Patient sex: F
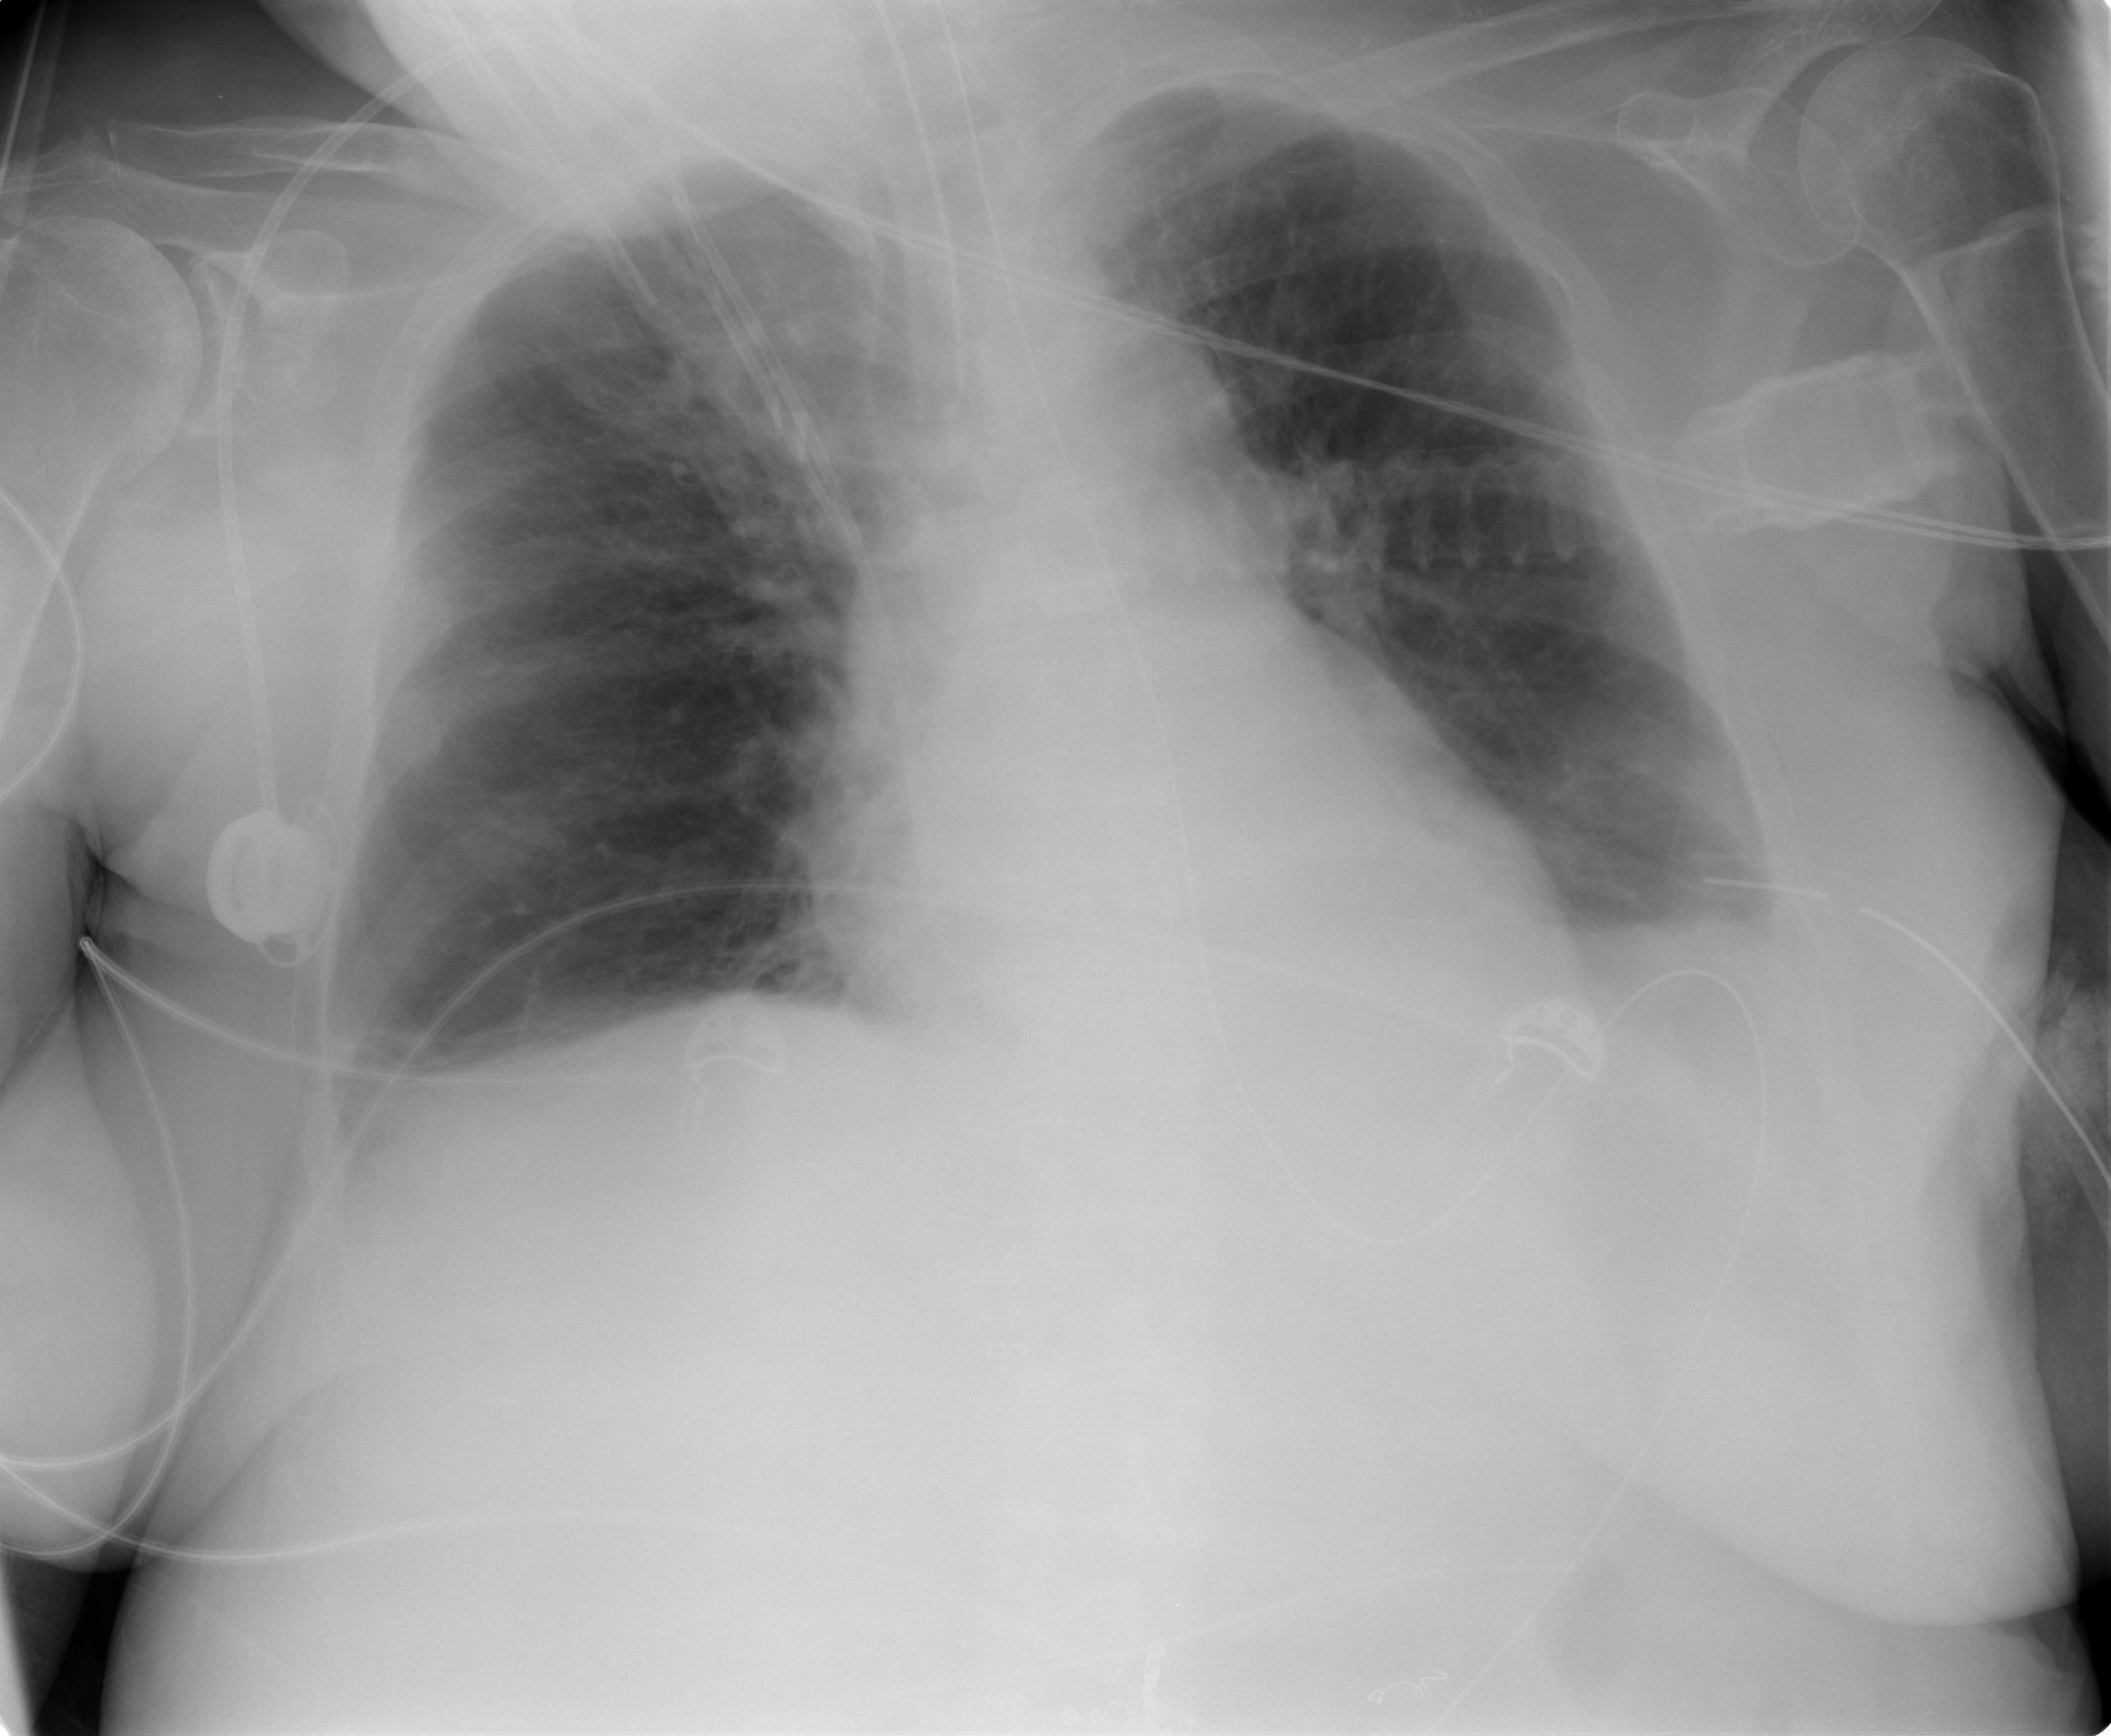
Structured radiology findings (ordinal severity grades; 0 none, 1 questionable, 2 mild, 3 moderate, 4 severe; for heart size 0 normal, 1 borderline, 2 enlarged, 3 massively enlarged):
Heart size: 0
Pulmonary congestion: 0
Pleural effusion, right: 0
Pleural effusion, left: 2
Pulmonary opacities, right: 0
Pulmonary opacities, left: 0
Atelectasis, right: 2
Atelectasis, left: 0